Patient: sex M, age 76
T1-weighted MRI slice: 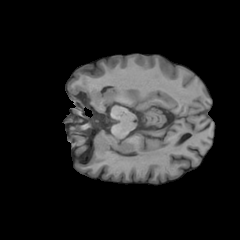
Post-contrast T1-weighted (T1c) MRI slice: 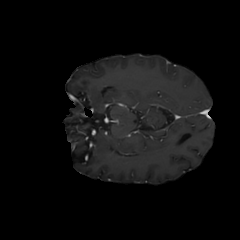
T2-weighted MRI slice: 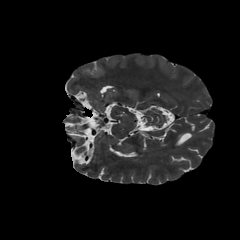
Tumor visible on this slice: no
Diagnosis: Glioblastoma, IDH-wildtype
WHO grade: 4